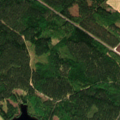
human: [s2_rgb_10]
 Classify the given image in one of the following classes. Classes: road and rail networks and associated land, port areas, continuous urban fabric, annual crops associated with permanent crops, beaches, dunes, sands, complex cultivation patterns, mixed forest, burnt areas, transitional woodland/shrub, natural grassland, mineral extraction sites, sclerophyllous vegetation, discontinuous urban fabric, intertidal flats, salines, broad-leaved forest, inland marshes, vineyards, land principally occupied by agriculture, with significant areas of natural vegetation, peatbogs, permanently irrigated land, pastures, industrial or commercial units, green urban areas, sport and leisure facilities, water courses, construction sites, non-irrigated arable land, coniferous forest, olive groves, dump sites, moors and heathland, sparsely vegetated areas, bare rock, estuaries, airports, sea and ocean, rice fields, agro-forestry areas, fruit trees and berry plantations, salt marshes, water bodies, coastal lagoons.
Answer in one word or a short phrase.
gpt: non-irrigated arable land, land principally occupied by agriculture, with significant areas of natural vegetation, coniferous forest, mixed forest, water bodies